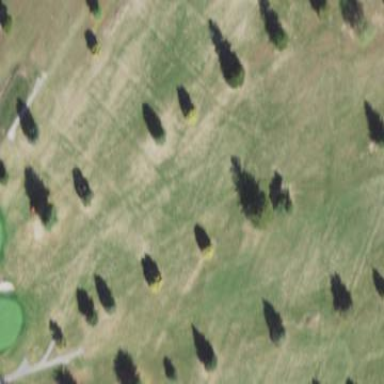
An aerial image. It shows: Golf fairway surrounded by grass.